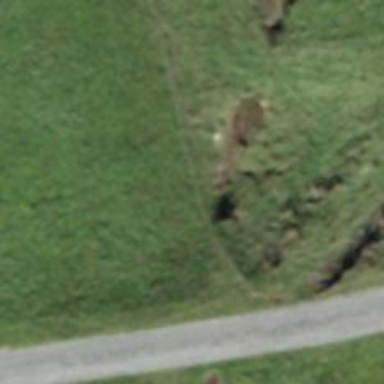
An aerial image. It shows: Culvert tunnel.